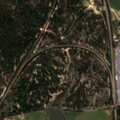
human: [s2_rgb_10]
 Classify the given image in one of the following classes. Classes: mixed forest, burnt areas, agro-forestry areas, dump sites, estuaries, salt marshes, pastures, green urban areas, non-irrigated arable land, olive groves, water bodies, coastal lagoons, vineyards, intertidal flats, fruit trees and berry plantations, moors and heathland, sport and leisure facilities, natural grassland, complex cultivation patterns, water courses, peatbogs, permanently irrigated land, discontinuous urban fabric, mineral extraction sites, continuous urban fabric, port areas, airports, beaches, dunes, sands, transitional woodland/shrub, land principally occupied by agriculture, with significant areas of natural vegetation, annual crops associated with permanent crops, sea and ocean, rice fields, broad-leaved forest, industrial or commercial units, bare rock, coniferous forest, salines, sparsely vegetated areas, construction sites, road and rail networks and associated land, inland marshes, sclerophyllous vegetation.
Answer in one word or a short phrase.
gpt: industrial or commercial units, permanently irrigated land, rice fields, agro-forestry areas, mixed forest